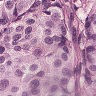
Metastatic tissue present: yes